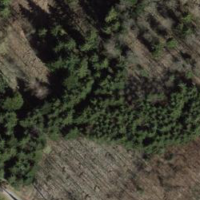
EUNIS habitat code: 41
Species observed at this site:
Lamium maculatum